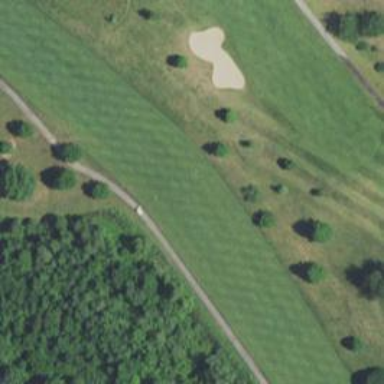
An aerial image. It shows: Golf fairway surrounded by grass.